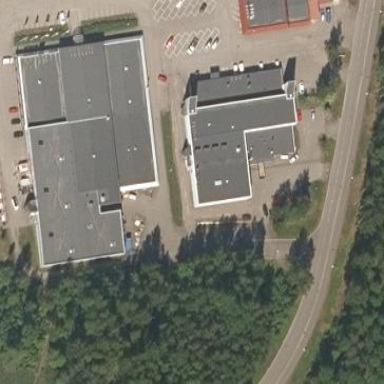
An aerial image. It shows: Healthcare facility identified as hospital.